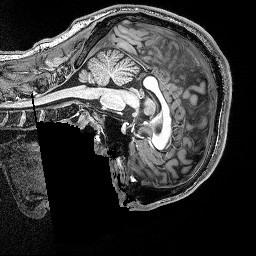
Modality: T1w
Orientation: sagittal
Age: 23
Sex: male
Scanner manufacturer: siemens
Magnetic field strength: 3 T
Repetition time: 2.5 s
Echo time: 0.00343 s